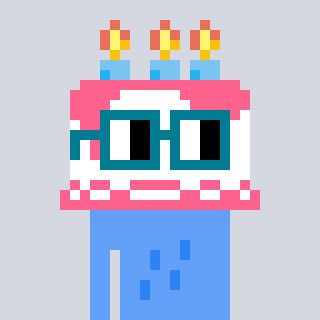
a pixel art character with square dark green glasses, a cake-shaped head and a blue-colored body on a cool background